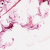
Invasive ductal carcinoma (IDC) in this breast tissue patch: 0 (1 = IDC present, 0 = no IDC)